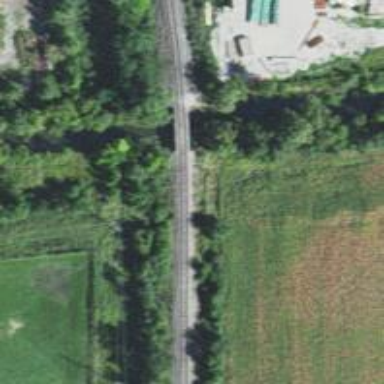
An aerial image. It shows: Railway spur bridge.